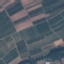
Land use / land cover class: PermanentCrop